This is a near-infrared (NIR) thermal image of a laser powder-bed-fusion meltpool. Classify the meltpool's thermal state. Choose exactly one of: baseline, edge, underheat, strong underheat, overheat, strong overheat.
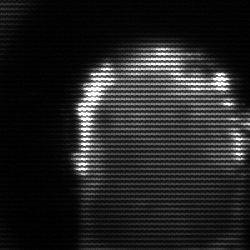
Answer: baseline